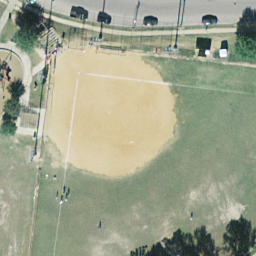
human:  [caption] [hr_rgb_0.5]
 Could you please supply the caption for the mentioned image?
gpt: An old baseball diamond with sands and grass .

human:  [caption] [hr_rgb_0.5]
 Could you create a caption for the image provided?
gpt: It is an old baseball diamond with sands and grass .

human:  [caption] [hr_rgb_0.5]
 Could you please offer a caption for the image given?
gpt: This is an old baseball diamond .

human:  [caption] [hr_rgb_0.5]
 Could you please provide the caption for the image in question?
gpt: It is a small baseball diamond .

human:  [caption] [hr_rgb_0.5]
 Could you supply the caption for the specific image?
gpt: An old baseball diamond with sands and grass .